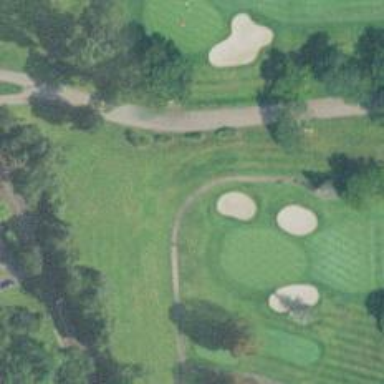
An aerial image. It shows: Pathway for golfing.